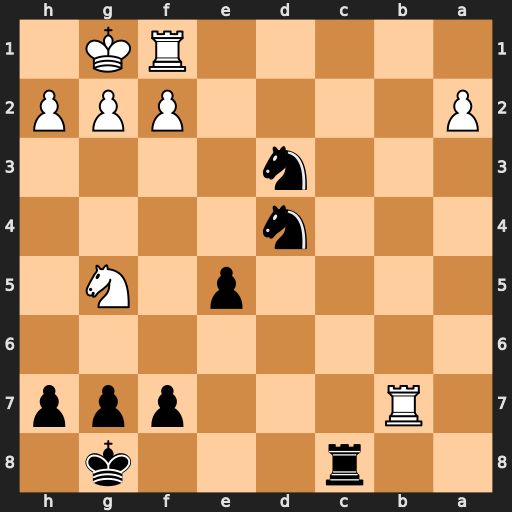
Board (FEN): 2r3k1/1R3ppp/8/4p1N1/3n4/3n4/P4PPP/5RK1
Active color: b
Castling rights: -
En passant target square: -
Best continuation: Ne2+ Kh1 Nxf2+ Rxf2 Rc1+ Rf1 Rxf1#